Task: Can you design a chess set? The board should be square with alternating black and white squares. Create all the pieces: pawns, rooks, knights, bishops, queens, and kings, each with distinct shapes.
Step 2017:
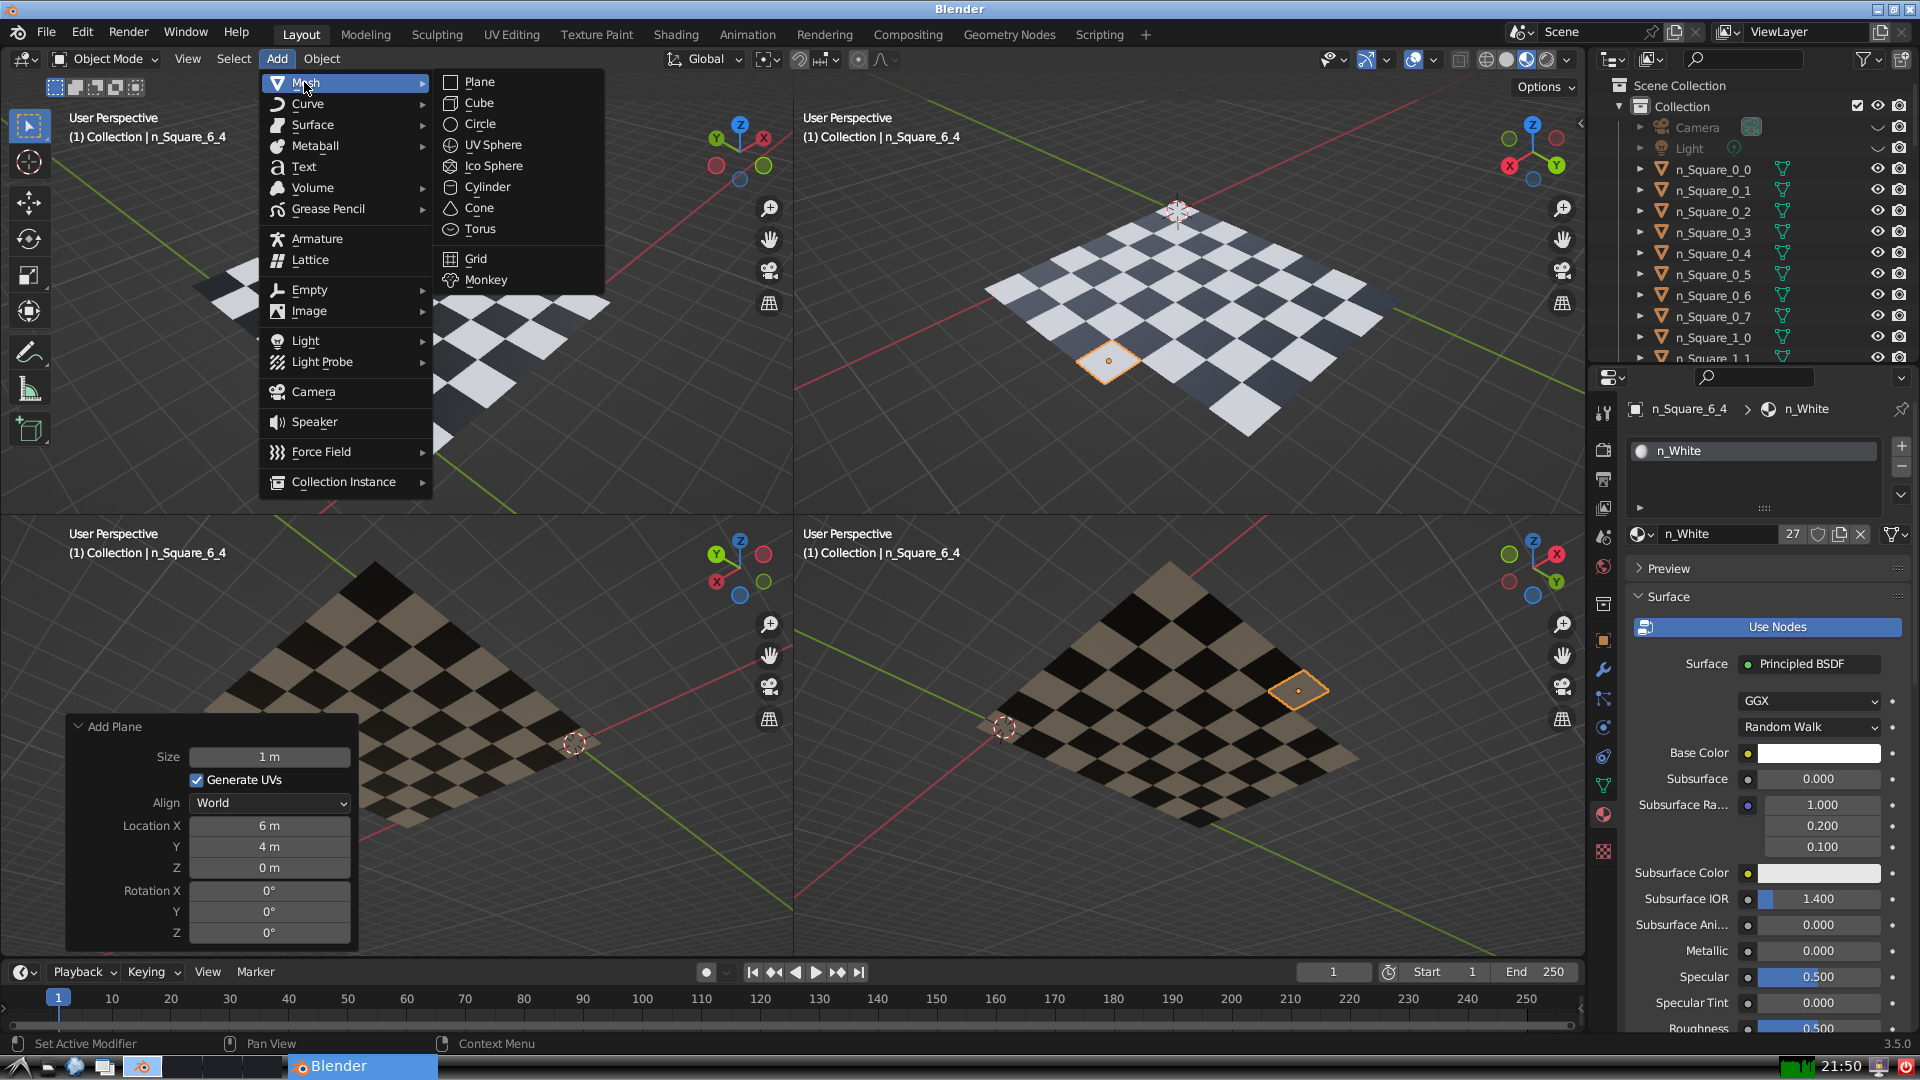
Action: {"mouse_move": [499, 79]}